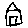
Label: house